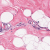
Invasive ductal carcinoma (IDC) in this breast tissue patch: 0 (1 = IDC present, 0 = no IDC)